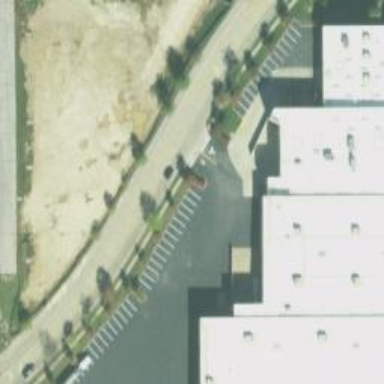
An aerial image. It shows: Alleyway designated as service road.